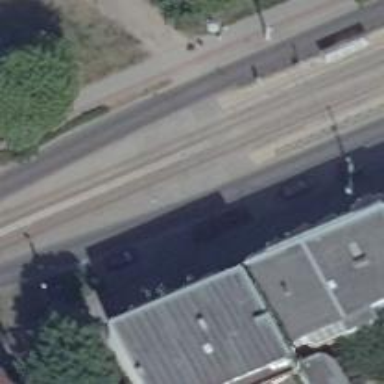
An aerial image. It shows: Uncontrolled railway crossing.